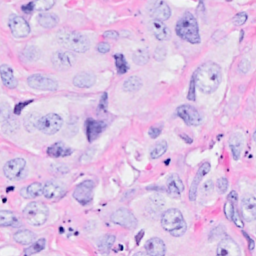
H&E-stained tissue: Breast